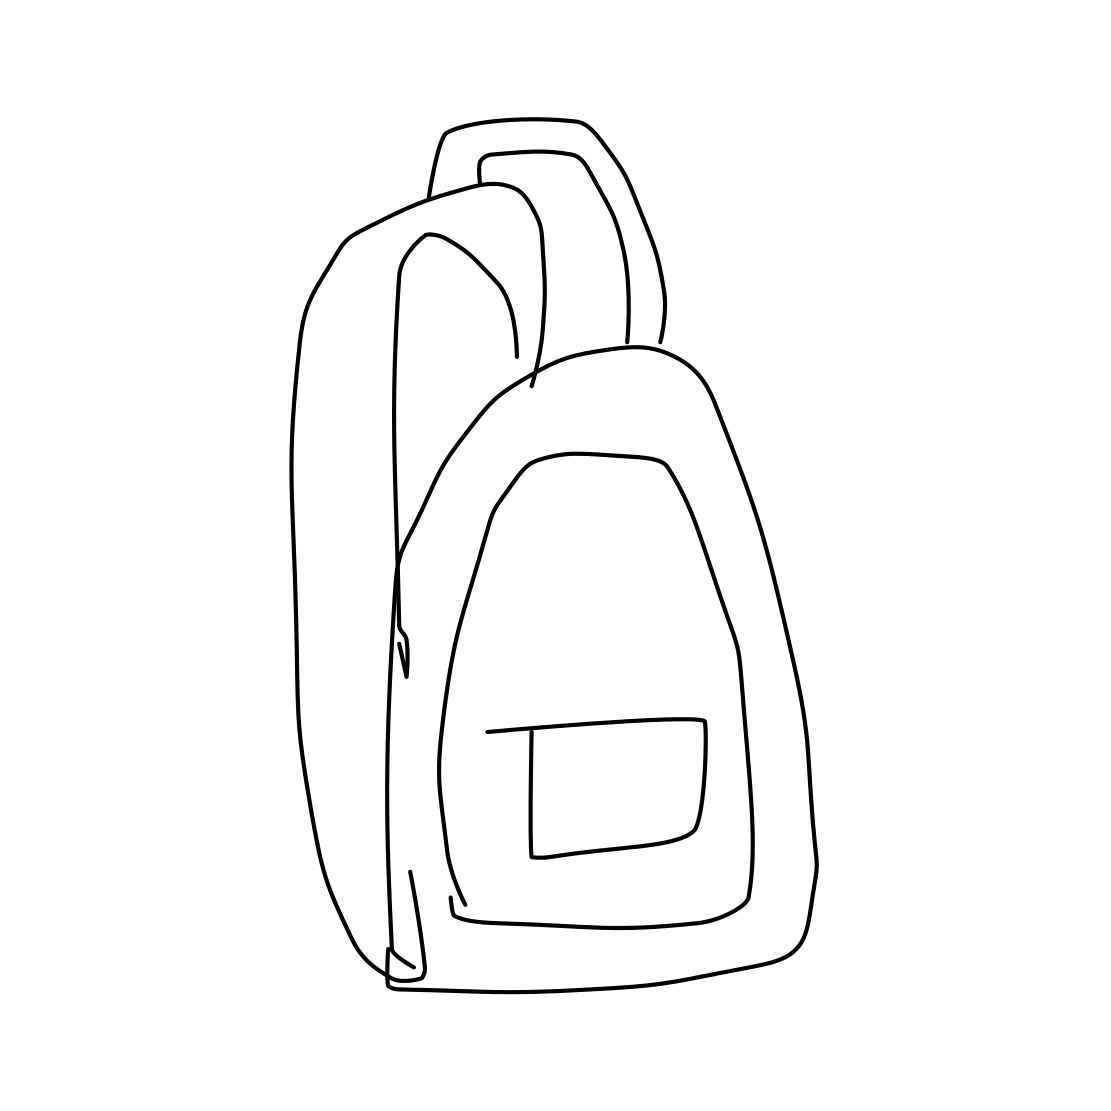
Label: backpack